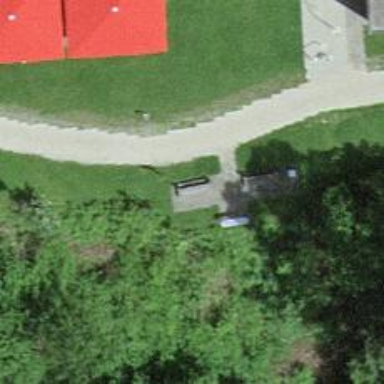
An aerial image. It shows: Bench for seating.